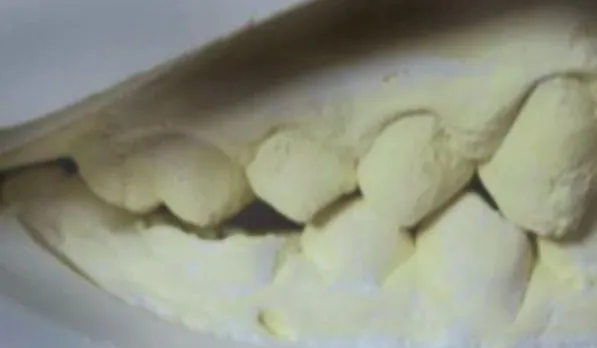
Preoperative showing posterior cross bite in relation to 16 and 46.
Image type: medical_photograph (oral_photograph)